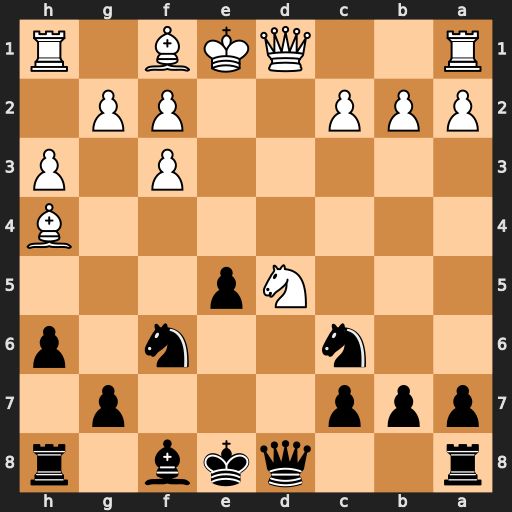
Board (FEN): r2qkb1r/ppp3p1/2n2n1p/3Np3/7B/5P1P/PPP2PP1/R2QKB1R
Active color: b
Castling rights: KQkq
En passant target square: -
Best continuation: Qxd5 Qxd5 Nxd5